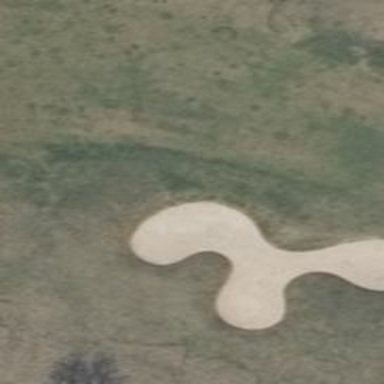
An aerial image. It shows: Golf bunker filled with sandy terrain.